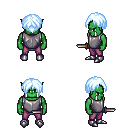
a pixel art fantasy rpg character, male body template, orc, green skin, steel chest armor, magenta pants, white cyan parted hairstyle, metal boots, dagger, four views (front, back, left, right), 2x2 character sprite sheet, small pixel art, hard edges, no anti-aliasing